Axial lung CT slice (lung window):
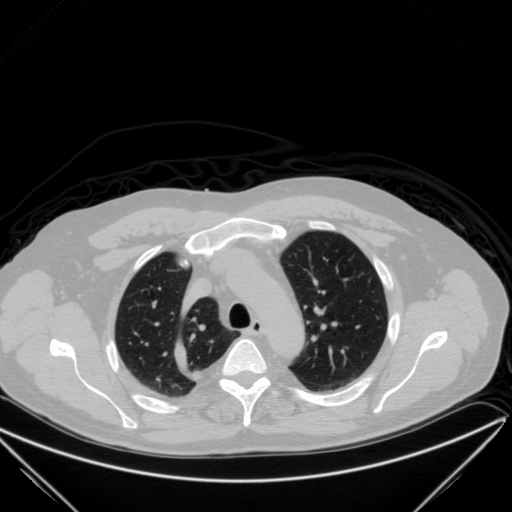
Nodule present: no